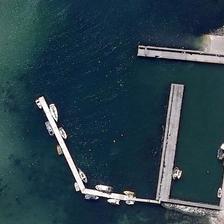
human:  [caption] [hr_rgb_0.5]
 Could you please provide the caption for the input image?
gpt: several boats are in a port near a wharf .

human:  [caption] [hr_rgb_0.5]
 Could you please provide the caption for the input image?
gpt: several boats are in a port near a wharf .

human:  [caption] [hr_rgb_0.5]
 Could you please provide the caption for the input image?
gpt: several boats are in a port near a wharf .

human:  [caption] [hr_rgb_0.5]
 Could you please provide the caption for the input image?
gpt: several boats are in a port near a wharf .

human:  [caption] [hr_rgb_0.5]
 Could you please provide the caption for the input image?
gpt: several boats are in a port near a wharf .